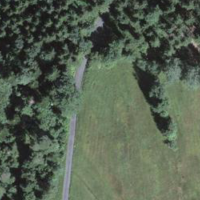
EUNIS habitat code: 43
Species observed at this site:
Lythrum salicaria